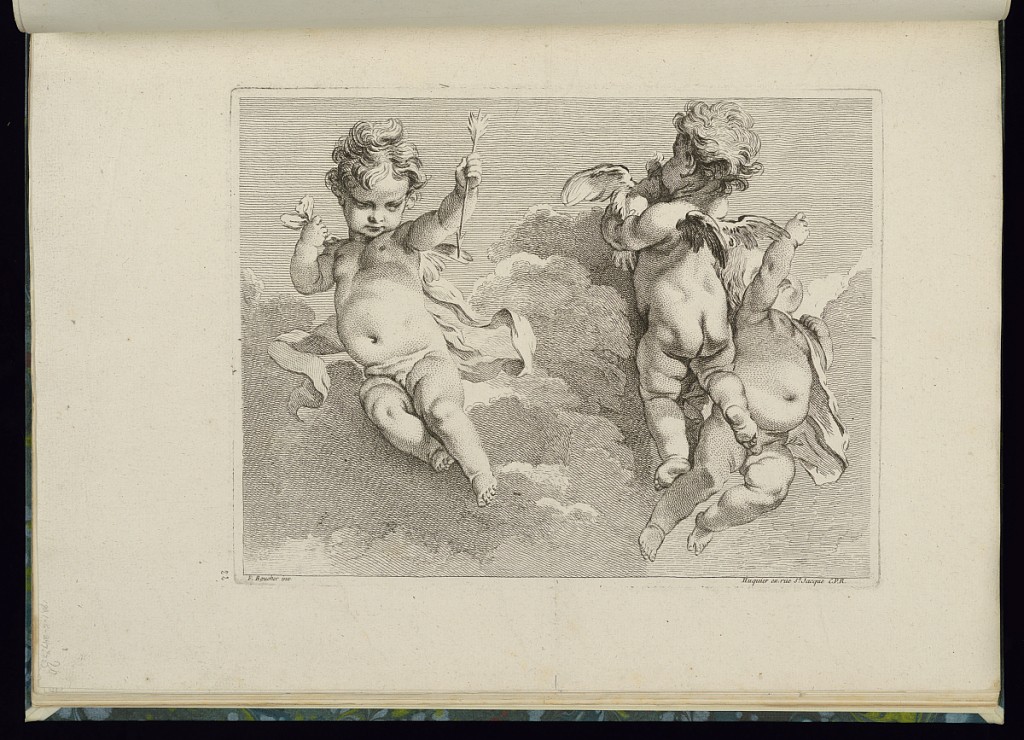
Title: Three Putti
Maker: François Boucher, French, 1703–1770
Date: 1738–49
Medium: Etching on laid paper
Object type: Print
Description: Three flying putti among the clouds. The one to the left holds an arrow, and the one in the center holds a bird. Loose ribbons wrap around them. The plate is signed.